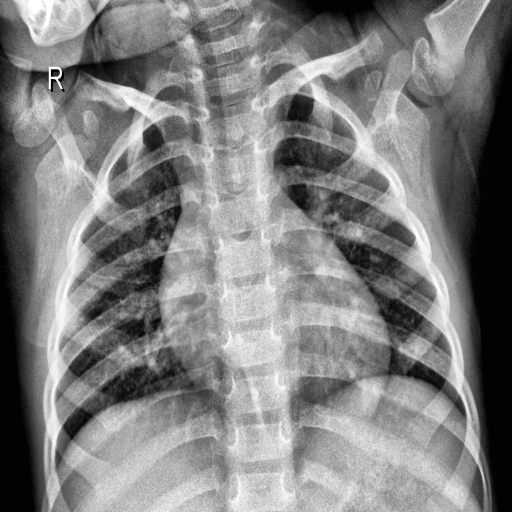
Finding: NORMAL